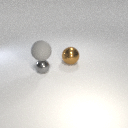
large brown metal sphere to the right of small gray metal sphere